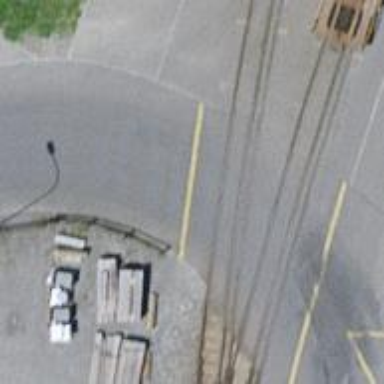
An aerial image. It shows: Railway level crossing.